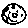
Label: moon